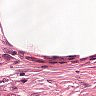
Metastatic tissue present: no